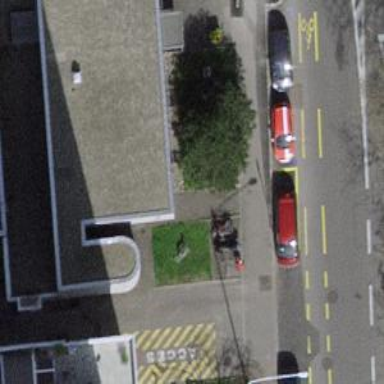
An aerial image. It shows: Bicycle parking area with stands on asphalt surface.